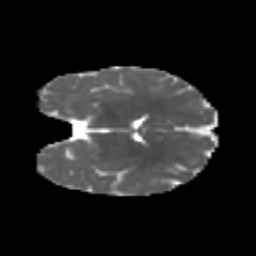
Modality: MD
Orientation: coronal
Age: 6
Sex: female
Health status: healthy